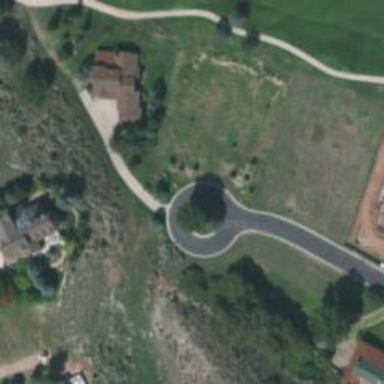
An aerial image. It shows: Turning loop on the road.